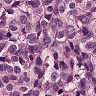
Metastatic tissue present: yes